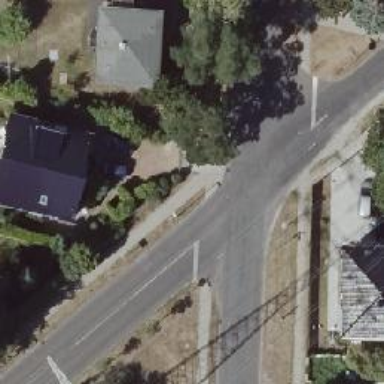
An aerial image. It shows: Tertiary road with asphalt surface. It has separate sidewalks on both sides.